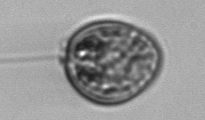
Label: Prorocentrum